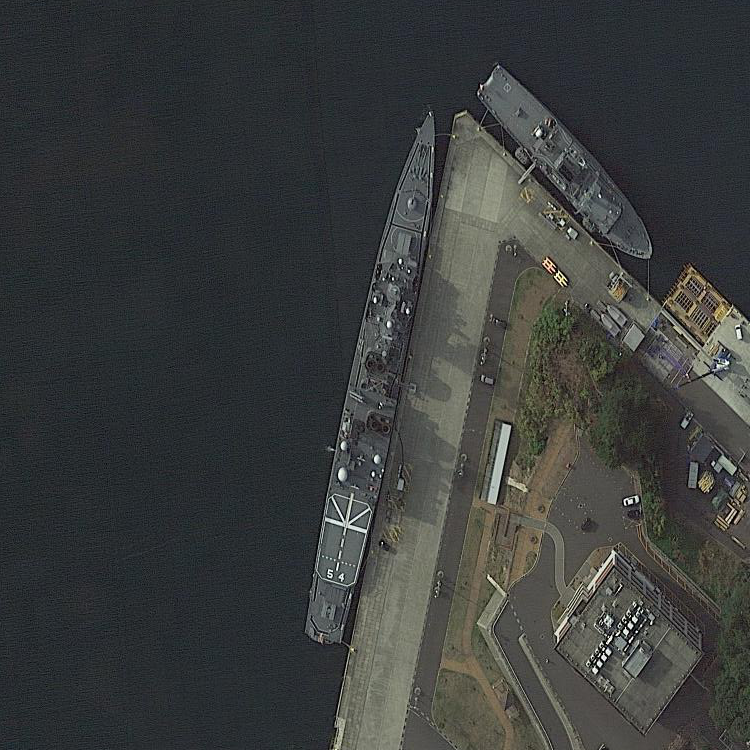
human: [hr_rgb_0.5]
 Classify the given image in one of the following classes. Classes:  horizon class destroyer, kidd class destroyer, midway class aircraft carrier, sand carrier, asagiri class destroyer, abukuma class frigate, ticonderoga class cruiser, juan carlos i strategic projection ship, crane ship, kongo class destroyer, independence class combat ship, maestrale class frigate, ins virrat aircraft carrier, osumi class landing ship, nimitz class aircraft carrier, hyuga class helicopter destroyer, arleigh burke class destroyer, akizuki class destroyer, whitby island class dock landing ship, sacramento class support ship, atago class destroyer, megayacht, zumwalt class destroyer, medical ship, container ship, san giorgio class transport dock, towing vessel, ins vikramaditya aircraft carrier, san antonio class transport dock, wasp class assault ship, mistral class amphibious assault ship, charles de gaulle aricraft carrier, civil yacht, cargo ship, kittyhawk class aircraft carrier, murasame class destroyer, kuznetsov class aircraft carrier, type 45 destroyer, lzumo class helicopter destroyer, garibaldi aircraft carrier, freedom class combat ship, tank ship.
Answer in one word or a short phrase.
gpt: Asagiri class destroyer